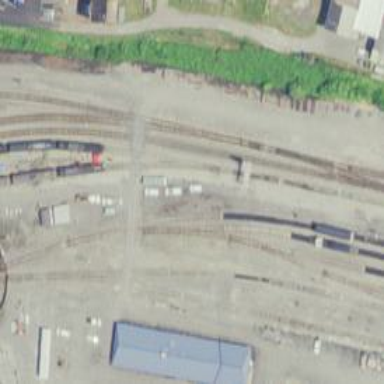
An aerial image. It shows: Railway siding for service.